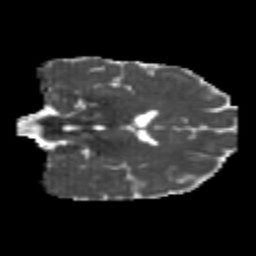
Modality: MD
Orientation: coronal
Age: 22
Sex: female
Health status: healthy
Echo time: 0.074 s